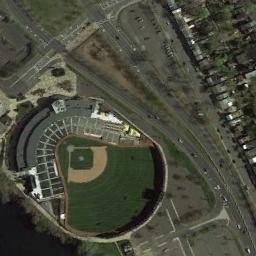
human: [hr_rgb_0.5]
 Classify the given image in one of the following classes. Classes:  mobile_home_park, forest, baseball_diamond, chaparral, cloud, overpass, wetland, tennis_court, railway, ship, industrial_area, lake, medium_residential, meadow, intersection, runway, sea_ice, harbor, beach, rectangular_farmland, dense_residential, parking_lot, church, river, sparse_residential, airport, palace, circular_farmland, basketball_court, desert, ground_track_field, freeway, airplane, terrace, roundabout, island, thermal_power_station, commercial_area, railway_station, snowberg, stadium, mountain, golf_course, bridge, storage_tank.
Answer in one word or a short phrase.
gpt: stadium